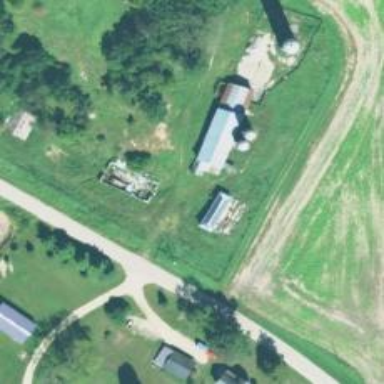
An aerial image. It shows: Silo.